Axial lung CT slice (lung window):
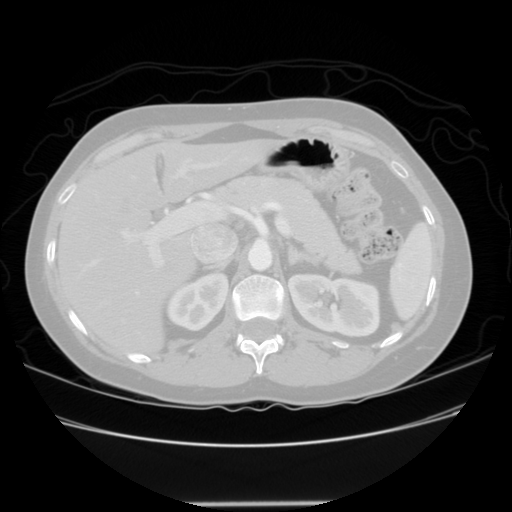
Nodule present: no